Question: Hello i have this controller(probably i got it wrong)
'''
public ActionResult Detail(int id)
{
var detail = from cities in _db.Cities
join properties in _db.Properties on cities.CityId equals properties.CityId
join proplocations in _db.PropLocations on properties.LocationId equals proplocations.LocationId
join proptypes in _db.PropTypes on properties.TypeId equals proptypes.TypeId
where properties.PropId == id
select new
{
cities.CityName,
proptypes.PropType1,
proplocations.Location,
properties.PropName,
properties.PropOwner,
properties.PropStars,
properties.PropAddress,
properties.PropDescription,
properties.MaxGuests,
properties.PropConditions,
properties.PropId
};
return View(detail.FirstOrDefault());
}
'''
and this EDMX:

could somebody explain me please how to get the detail of the property view? i tried difference combination but because of my low experience in the field (this is my first try) nothing worked.
Please help me to make this view work
thank you
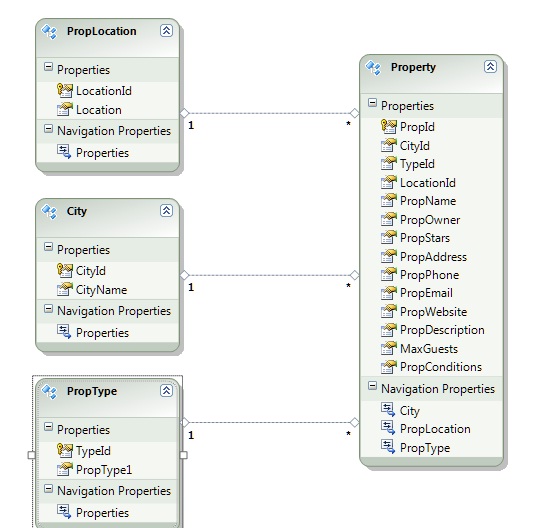
Answer: You could've replaced all that markup code with Html.DisplayForModel() :)
For further reference, check <URL> out.
Moreover, why are you using all these joins? You could use navigational properties to access related tables/entities.